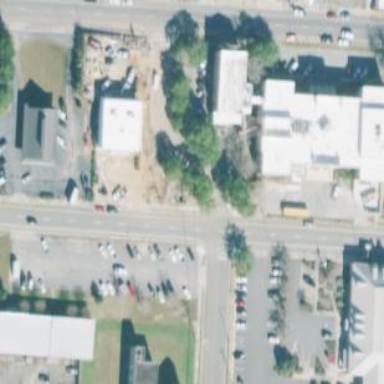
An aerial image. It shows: Courthouse building.